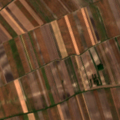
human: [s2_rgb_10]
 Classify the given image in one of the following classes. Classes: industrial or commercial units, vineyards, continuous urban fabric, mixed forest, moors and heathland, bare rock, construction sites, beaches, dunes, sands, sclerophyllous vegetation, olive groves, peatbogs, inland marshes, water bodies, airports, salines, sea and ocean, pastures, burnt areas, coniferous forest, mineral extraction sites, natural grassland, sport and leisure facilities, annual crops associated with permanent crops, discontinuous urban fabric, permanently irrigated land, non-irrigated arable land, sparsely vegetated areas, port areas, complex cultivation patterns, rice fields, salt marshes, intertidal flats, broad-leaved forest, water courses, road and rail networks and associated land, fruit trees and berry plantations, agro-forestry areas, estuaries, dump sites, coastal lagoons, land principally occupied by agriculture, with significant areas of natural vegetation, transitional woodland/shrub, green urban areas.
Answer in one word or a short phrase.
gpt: non-irrigated arable land